Question: Is it possible to have custom headers on Amazon S3 with arbitrary naming?
For example, I am using a CDN pointing to Amazon S3 as the origin server, and in order to enable advanced functionality on the CDN I need to use a custom header 'x-something-something'...
I see it's possible to do this with 'x-amz-meta-(something)' but what about something more general like 'x-(something)-(something)' without the 'amz'?

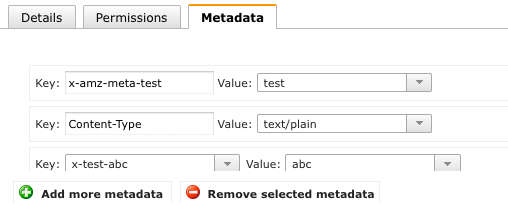
Answer: I don't think it is possible with their <URL>. They cover the major headers you will need for caching and browser interoperability.
I think they are being safe in only allowing 'x-amz-meta-' prefixed custom headers, possibly to keep from clashing with user selected headers when they update their api in the future.
If you need custom attributes attached to your objects, it should be trivial to parse out the 'x-amz-meta-' in your client application.